Interaction volume radius: 5 \u00c5
Interaction volume height: 20 \u00c5
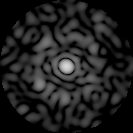
Disorder parameter: 0.7891